Question: 'Fiddle:' <URL>
In Firefox (but not in Chrome):
I am getting errors, and the chart does not render, when the legend height exceeds the chart height.
In the example above, all that renders are the legend item elements, all in the same space. No chart, no legend box, etc. I get the following error:
'''
"Error: TypeError: a.legendItem.bBox is undefined
Source File: http://code.highcharts.com/highcharts.js
Line: 183"
'''
If I remove the 'layout: 'vertical'' from the options, I get no error.
If I set the height of the container element larger, I get no error.
Examples:
- <URL>
This appears to be a new problem with the latest release.
Can anyone tell me how to fix this?
thanks,
Jamie
{{edit: screenshot:

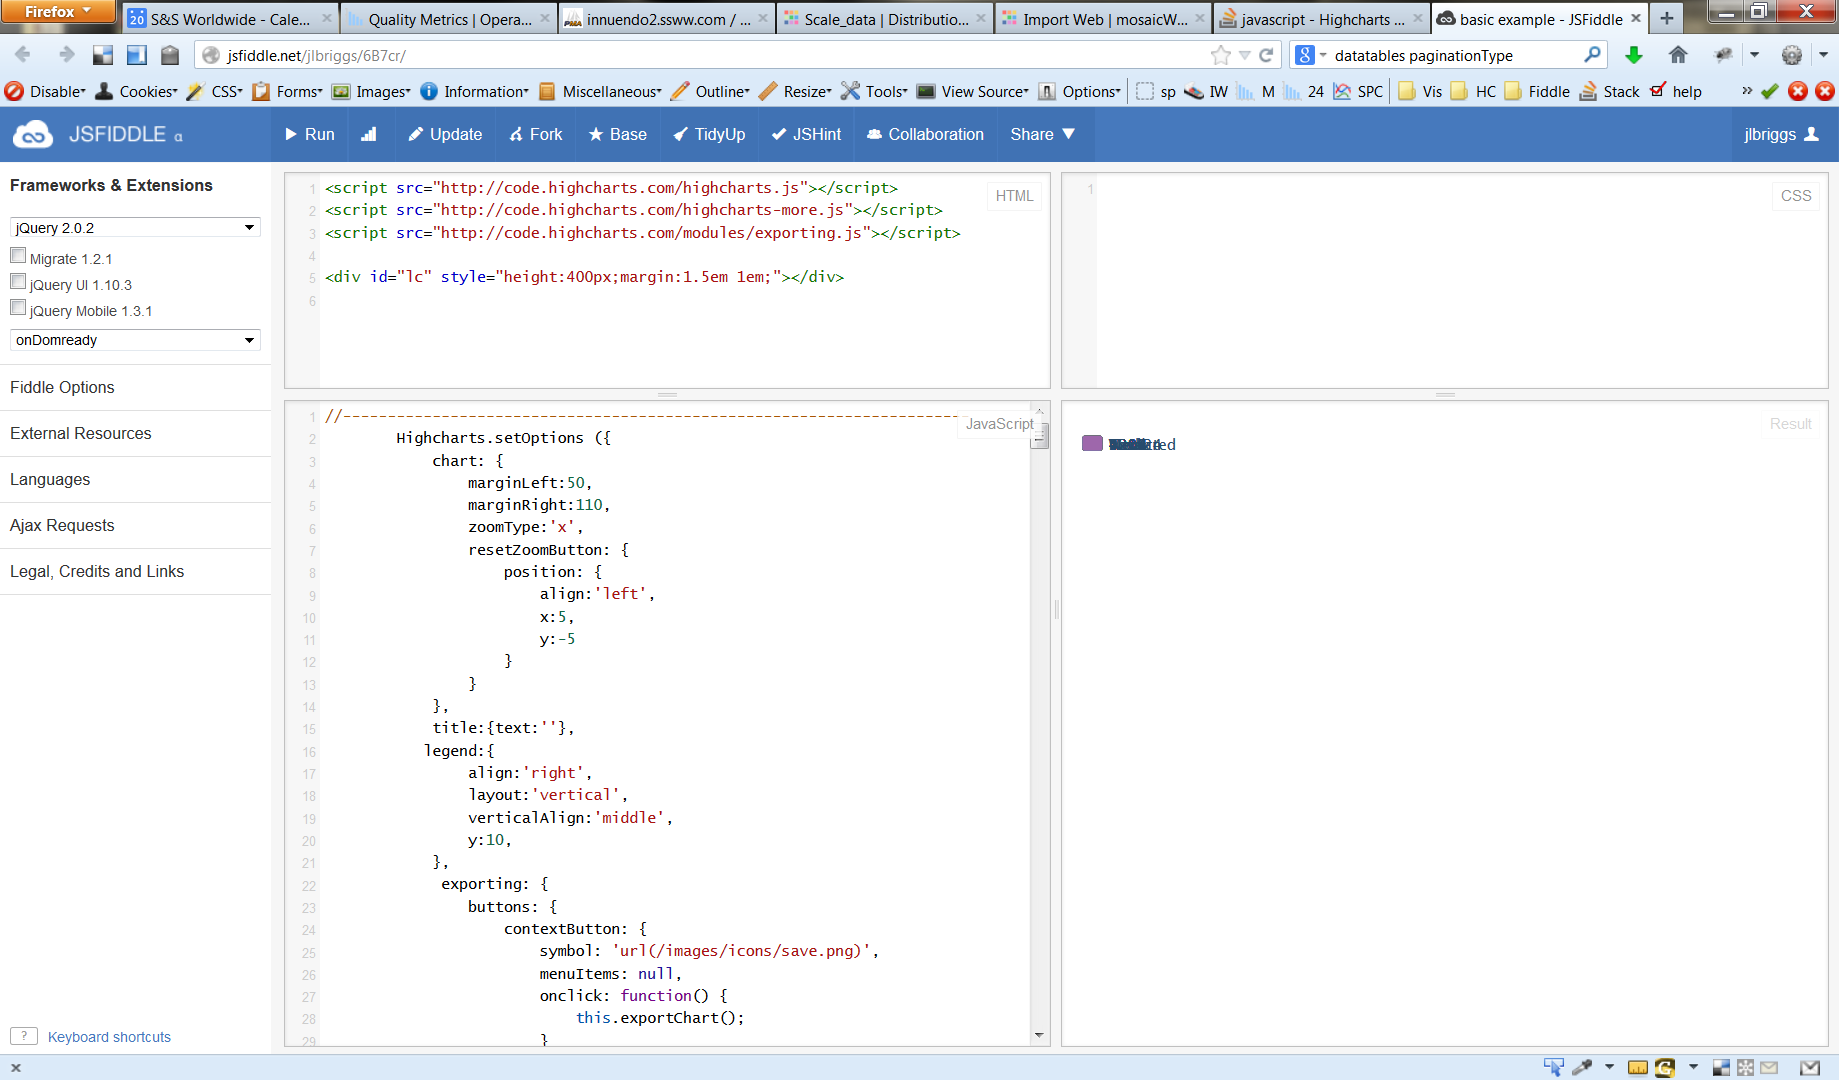
Answer: Indeed it's a bug in 3.0.8 and 3.0.9 version. Working fine in 3.0.7 and upcoming version: <URL>
Solution for now is to download master or still use 3.0.7:
- '<script src="http://code.highcharts.com/3.0.7/highcharts.js"></script>'- '<script src="http://github.highcharts.com/master/highcharts.js"></script>'
Thanks!